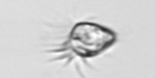
Label: Paratontonia_gracillima